Field crop: tomato
Growth stage: 1
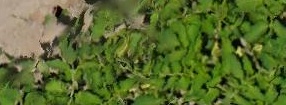
Species: tomato